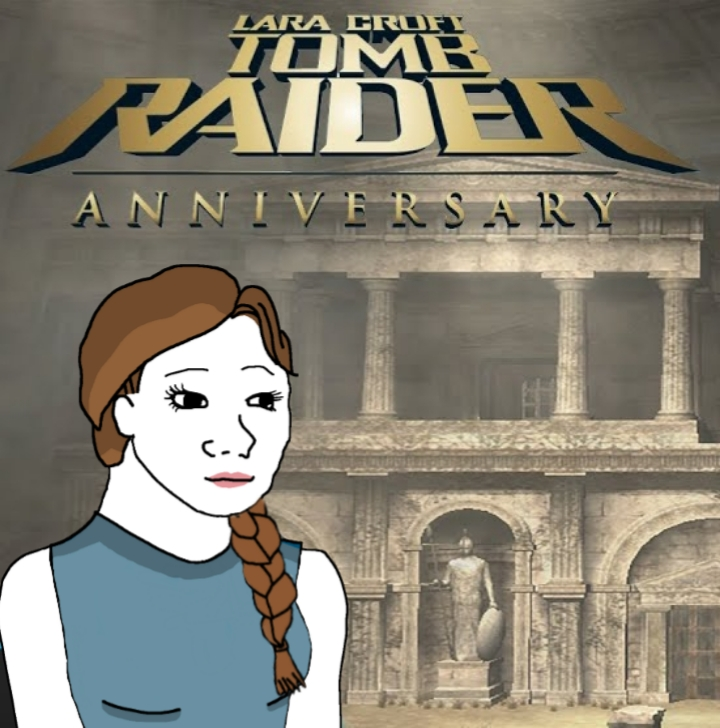
Label: 5_Wojak_with_Background